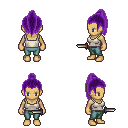
a pixel art fantasy rpg character, female body template, human, tanned skin, white pirate shirt, teal pants, purple long topknot hairstyle, dagger, four views (front, back, left, right), 2x2 character sprite sheet, small pixel art, hard edges, no anti-aliasing